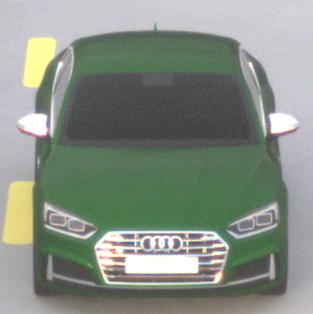
Make: Audi
Model: S5 Sportback
Detailed model: 8T Facelift
Model produced from: 2011
Model produced until: 2016
Doors: 5
Color: green
Road condition: dry road
Daytime: sunrise or sunset
Contrast: low contrast